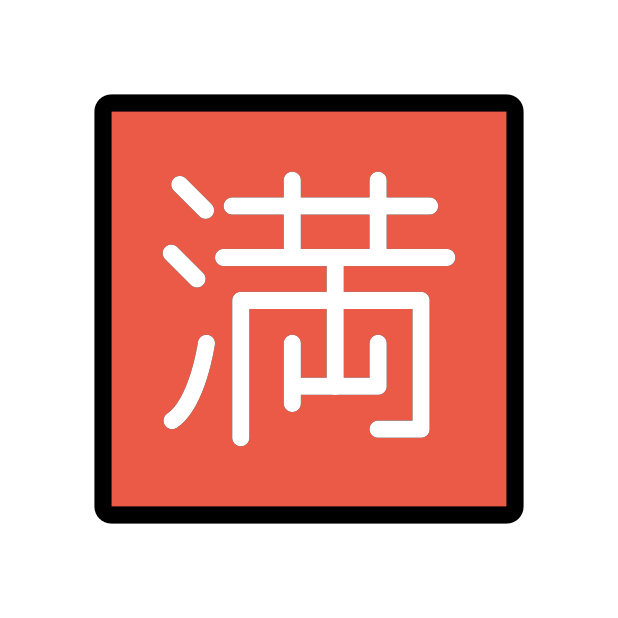
Emoji: 🈵
Name: squared cjk unified ideograph-6e80
Unicode: 0x1f235